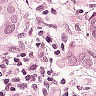
Metastatic tissue present: yes